Aerial crown-view tile of a tropical tree (Barro Colorado Island, Panama), acquired 20241112:
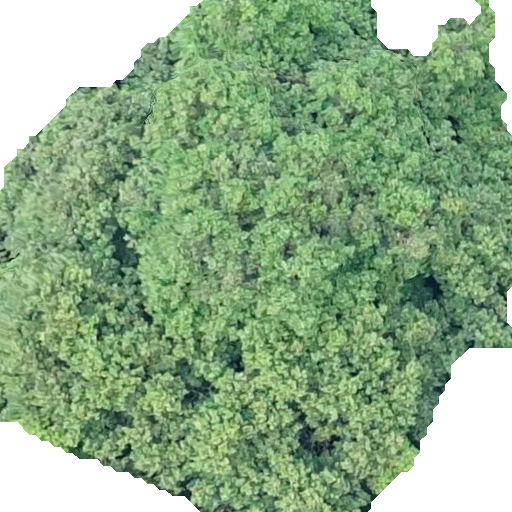
Species: Prioria copaifera
GBIF accepted scientific name: Prioria copaifera
Crown area: 353.497 m²